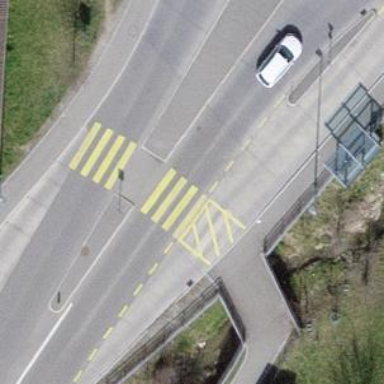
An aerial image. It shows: Uncontrolled zebra crossing with central island.